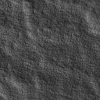
Atmospheric dust classification: not_dusty